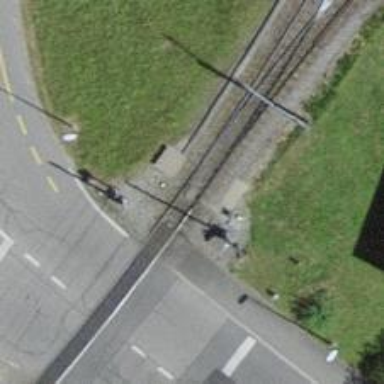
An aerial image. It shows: Railway switch.